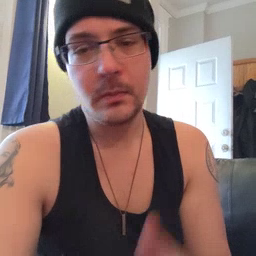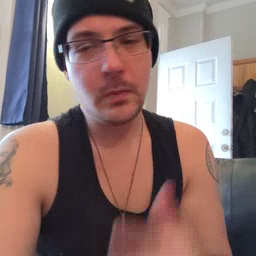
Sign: wait